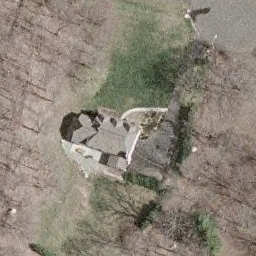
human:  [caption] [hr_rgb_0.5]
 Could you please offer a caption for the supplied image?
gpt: A villa with grey roofs is surrounded by trees and lawn in the sparse residential area .

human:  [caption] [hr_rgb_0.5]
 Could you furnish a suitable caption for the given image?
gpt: A villa with plants surrounded is in the sparse residential area .

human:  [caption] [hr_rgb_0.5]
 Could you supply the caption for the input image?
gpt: This is a sparse residential area with a villa surrounded by trees and lawn .

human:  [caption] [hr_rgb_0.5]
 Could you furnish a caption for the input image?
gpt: A villa with grey roofs is in the sparse residential area .

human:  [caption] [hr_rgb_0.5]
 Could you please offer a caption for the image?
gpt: A villa with some plants surrounded .